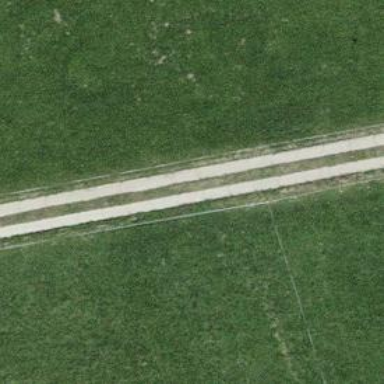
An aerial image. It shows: Track with grade 1 quality.